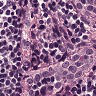
Metastatic tissue present: no